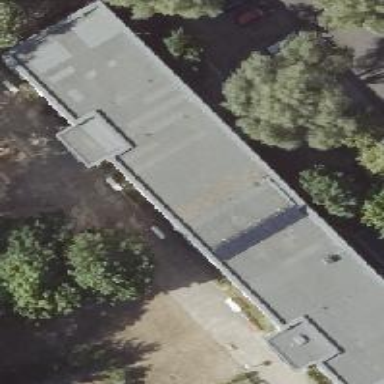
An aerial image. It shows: Kindergarten.